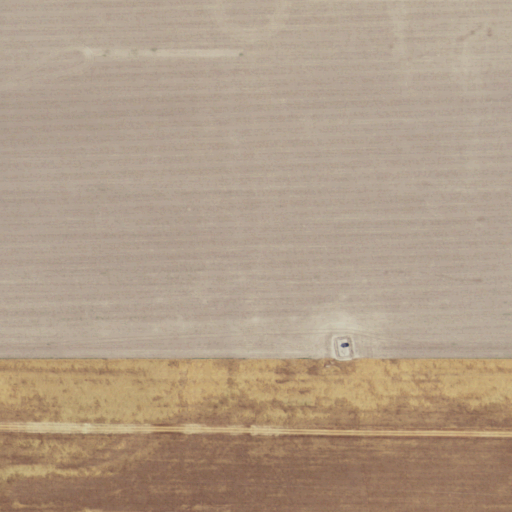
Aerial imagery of valley in Kansas named Rocky Draw containing only cultivated crops